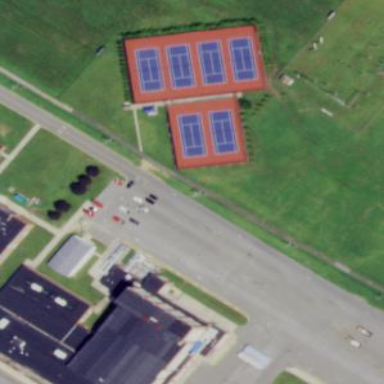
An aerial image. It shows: Tennis court in leisure pitch.